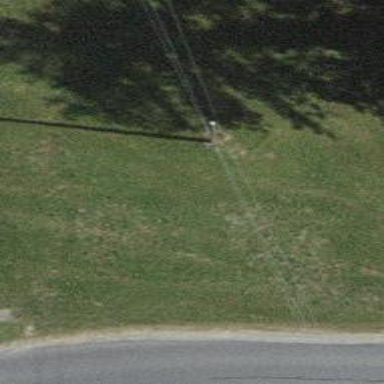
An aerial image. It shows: Minor power line.